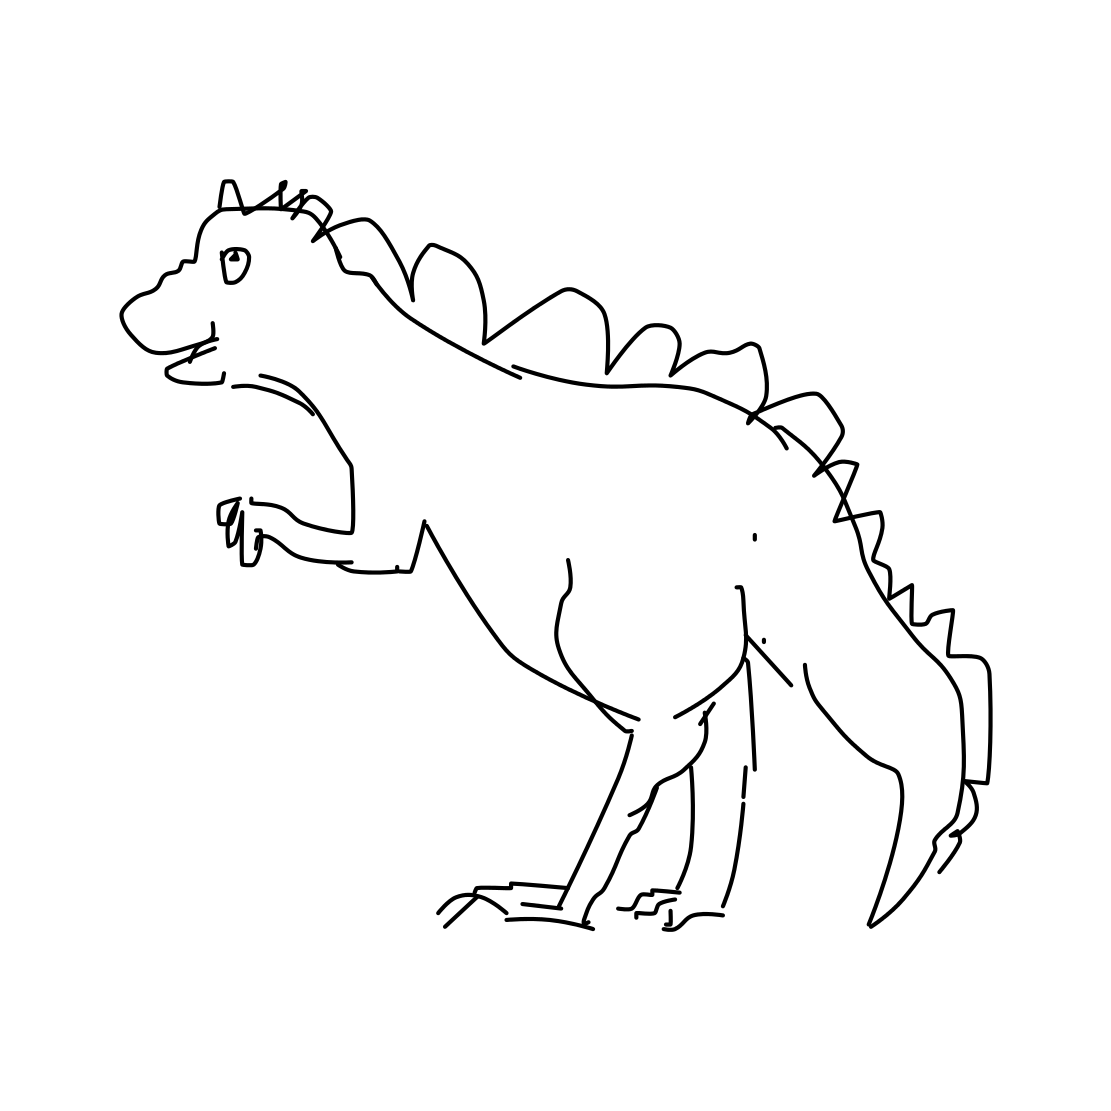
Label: dragon